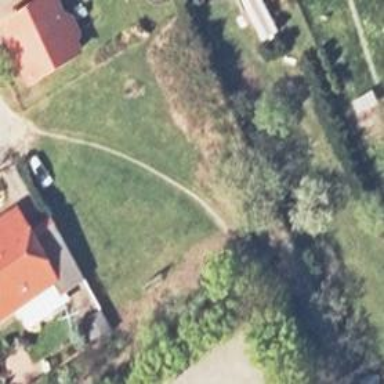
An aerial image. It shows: Path covered in grass.